Question: I have two manytomany fields for my model ModelFrom, that both go to the same Model, call it ModelTo.
'''
ModelFrom(models.Model):
field_one = ManyToManyField(ModelTo)
checked = ManyToManyField(ModelTo)
'''
checked is a subset of field one. I have properly validated this in model clean() and adminform clean() methods, and updated model::save() to call self.full_clean().
Ideally, I would have one widget, much like the django.forms.SelectMultiple, but with a checkbox inside each '<option>'.
what it currently looks like, I have one of these widgets for each field:
:
I want to combine them and have a checkbox or something, here is my unicode representation of what it would look like
{ [ blah: 2 ] , [blah: 1 ☑️] }
Value in the list -> field one is set. Checked box -> checked is set as it is a subset of field_one.
I have seen jQuery UI MultiSelect Widget but there doesn't seem to be a way to be able to select an option, but not check the box.
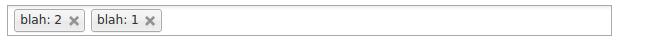
Answer: I couldn't directly answer my own question, but like most questions, if the answer is not possible then there may be an underlying problem.
Instead of having two many2many fields, I should just have one, setting the through property, for an intermediate field.
Like so:
'''
class IntermediateField(models.Model):
checked = BooleanField()
from = ForeignKey(ModelFrom)
to = ForeignKey(ModelTo)
ModelFrom(models.Model):
field_one = ManyToManyField(ModelTo, through=IntermediateField)
'''
Then, we can just use an inline for IntermediateField in ModelFrom admin, easily checking the boxes etc